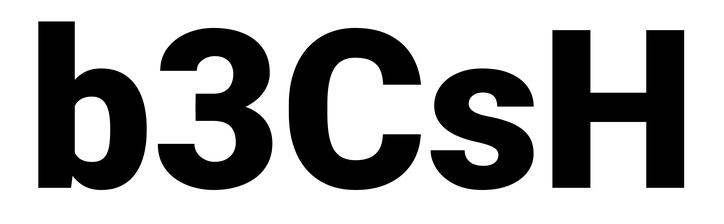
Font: Roboto_Black